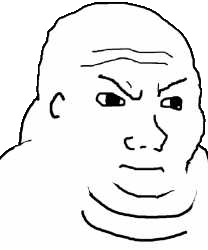
Label: 5_Blobjak